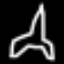
Label: The Eiffel Tower